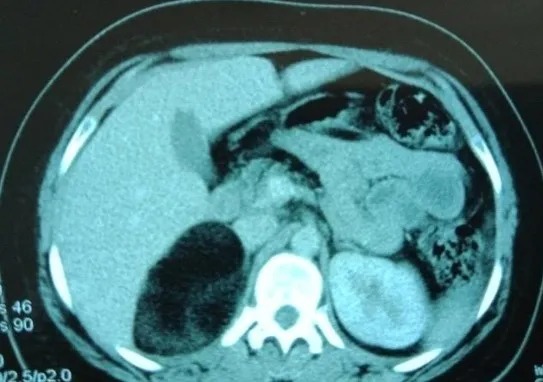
CT scan image showing heterogenous fatty masses 8.35 x 5.73cm with negative attenuation value (-112 HU) in a right adrenal mass.
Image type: radiology (ct)